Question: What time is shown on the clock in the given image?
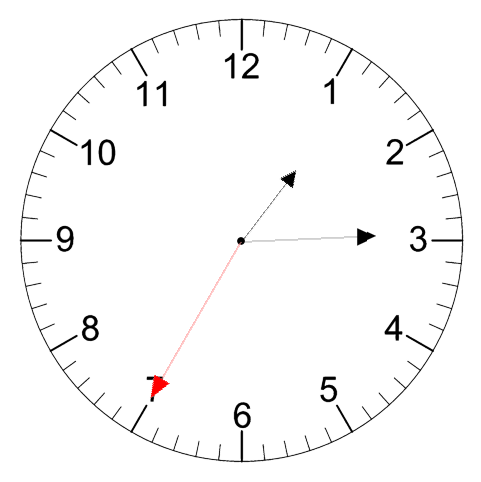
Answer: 01:14:35